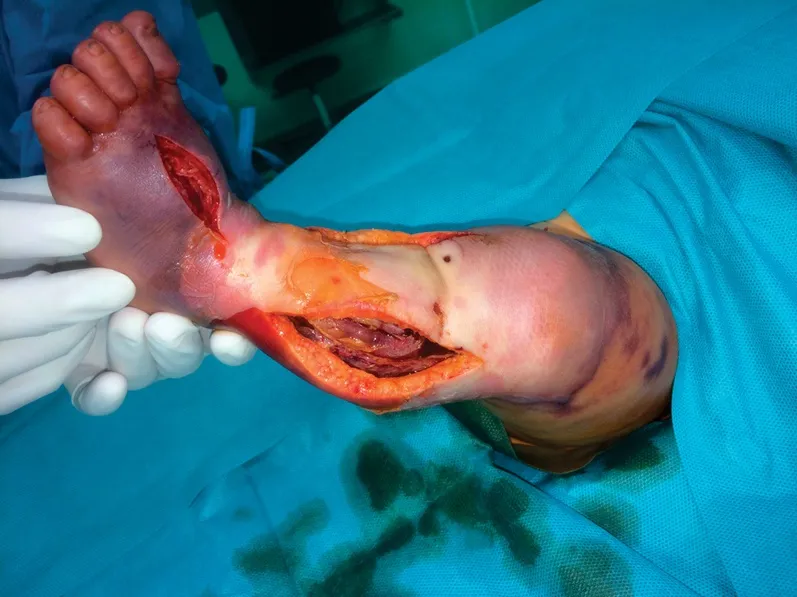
Fasciectomies performed.
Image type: medical_photograph (other_medical_photograph)